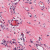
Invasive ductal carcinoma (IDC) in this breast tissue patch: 0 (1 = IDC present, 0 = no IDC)